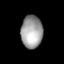
Tissue: lung
Cell type: T cells
Senescence score: 0.1856
Nuclear area (px): 690
Mean DAPI intensity: 158.894